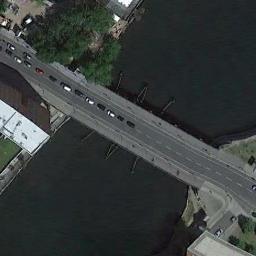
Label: bridge